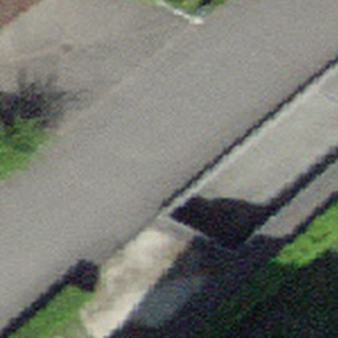
Label: other